Question: I want to create word tag cloud using d3 .. I found a good example <URL> but the problem that the words go outside the borders especially in case of large fonts and this screenshot for the problem

and here's my code
'''
<script src="../lib/d3/d3.js"></script>
<script src="../d3.layout.cloud.js"></script>
<script>
var fill = d3.scale.category20();
d3.layout.cloud().size([600, 600])
.words([
"Hello", "world", "normally", "you", "want", "more", "words",
"than", "this"
].map(function(d) {
return {
text: d,
size: 10 + Math.random() * 90
};
}))
.padding(5)
.rotate(function() {
return ~~(Math.random() * 2) * 90;
})
.font("Impact")
.fontSize(function(d) {
return d.size;
})
.on("end", draw)
.start();
function draw(words) {
d3.select("body").append("svg")
.attr("width", 700)
.attr("height", 700)
.append("g")
.attr("transform", "translate(150,150)")
.selectAll("text")
.data(words)
.enter().append("text")
.style("font-size", function(d) {
return d.size + "px";
})
.style("font-family", "Impact")
.style("fill", function(d, i) {
return fill(i);
})
.attr("text-anchor", "middle")
.attr("transform", function(d) {
return "translate(" + [d.x, d.y] + ")rotate(" + d.rotate + ")";
})
.text(function(d) {
return d.text;
});
}
</script>
'''
anyone know a solution for this?
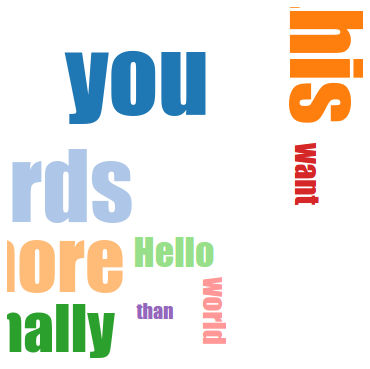
Answer: Just change the following line in 'draw()':
'''
.attr("transform", "translate(150,150)")
'''
to:
'''
.attr("transform", "translate(350,350)")
'''
Since your SVG's size is 700x700, you want the g transform to be in the middle of the SVG as the text elements are anchored in the middle.